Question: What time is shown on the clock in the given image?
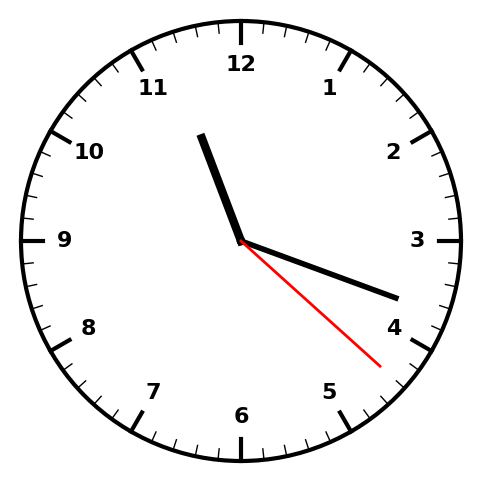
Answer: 11:18:22